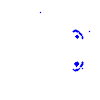
Particle: electron